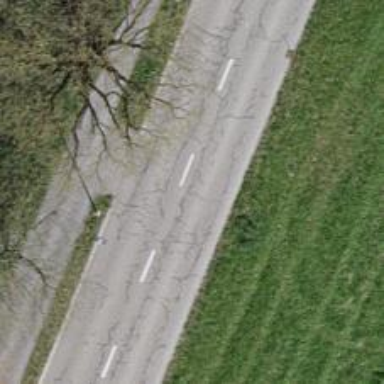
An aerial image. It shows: Cycleway.